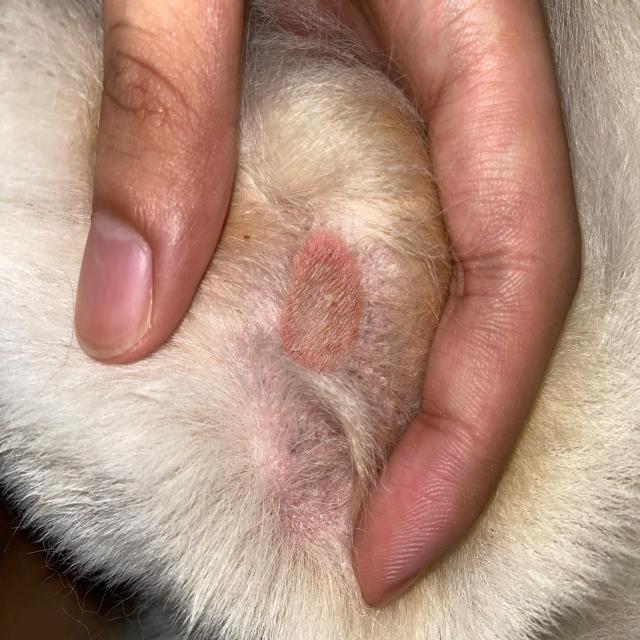
Canine ringworm (Dermatophytosis) — fungal infection caused by Microsporum or Trichophyton. Presents with circular alopecia, scaling, crusting, and broken hairs.